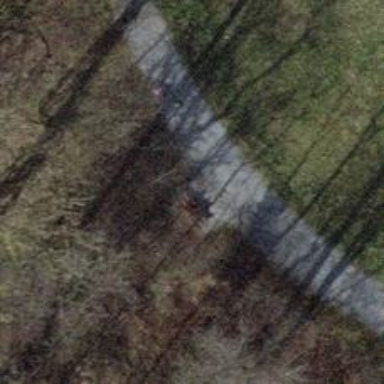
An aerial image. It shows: Bench.